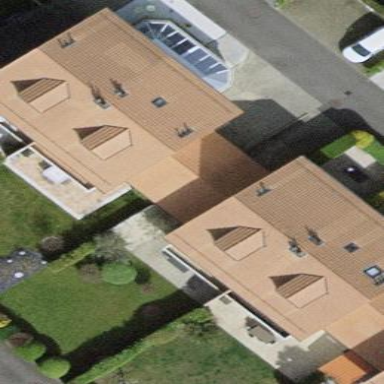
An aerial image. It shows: View of roof of building.